Question: I'm trying to have my flyout menu working when adding fragment.
So, I have a flyout menu working thanks to this code:
<URL>
'''
<com.myApp.FlyOutContainer xmlns:android="http://schemas.android.com/apk/res/android"
android:layout_width="fill_parent"
android:layout_height="fill_parent"
android:id="@+id/FlyOutContainer">
<include
layout="@layout/menu_layout"
android:id="@+id/menu_layout" />
<include
layout="@layout/content_layout"
android:id="@+id/content_layout" />
</comm.myApp.FlyOutContainer>
'''
At the start of my application, the 'content_layout' is composed of this layout:
'''
<LinearLayout xmlns:android="http://schemas.android.com/apk/res/android"
android:id="@+id/content"
android:orientation="vertical"
android:layout_width="fill_parent"
android:layout_height="fill_parent">
<include
layout="@layout/top_bar_layout"
android:id="@+id/top_bar_layout" />
<include
layout="@layout/root_layout"
android:id="@+id/root_layout" />
</LinearLayout>
'''
After start, my activity add a fragment in the root_layout:
'''
// Create new fragment and transaction
Fragment questionListFragment = new QuestionListFragment();
FragmentTransaction transaction = FragmentManager.BeginTransaction();
transaction.Add(Resource.Id.root_layout, questionListFragment);
// Commit the transaction
transaction.Commit();
'''
This new fragment contains a swipe to refresh layout and a list view.
When I swipe from the left to the right, the menu appears well. But to hide it (swipe from the right to the left), the menu in background.
I think the problem is on notifyDataSetChanged. My view isn't centered when the menu is open, and I update my listview. So when updating, my view is re-created and re-centered and the menu stay in background...
How can I fix it ?
Here are screenshot to understand:
(I can't post image on stackOverflow yet and no more than 2 links...)
Here is the problem:

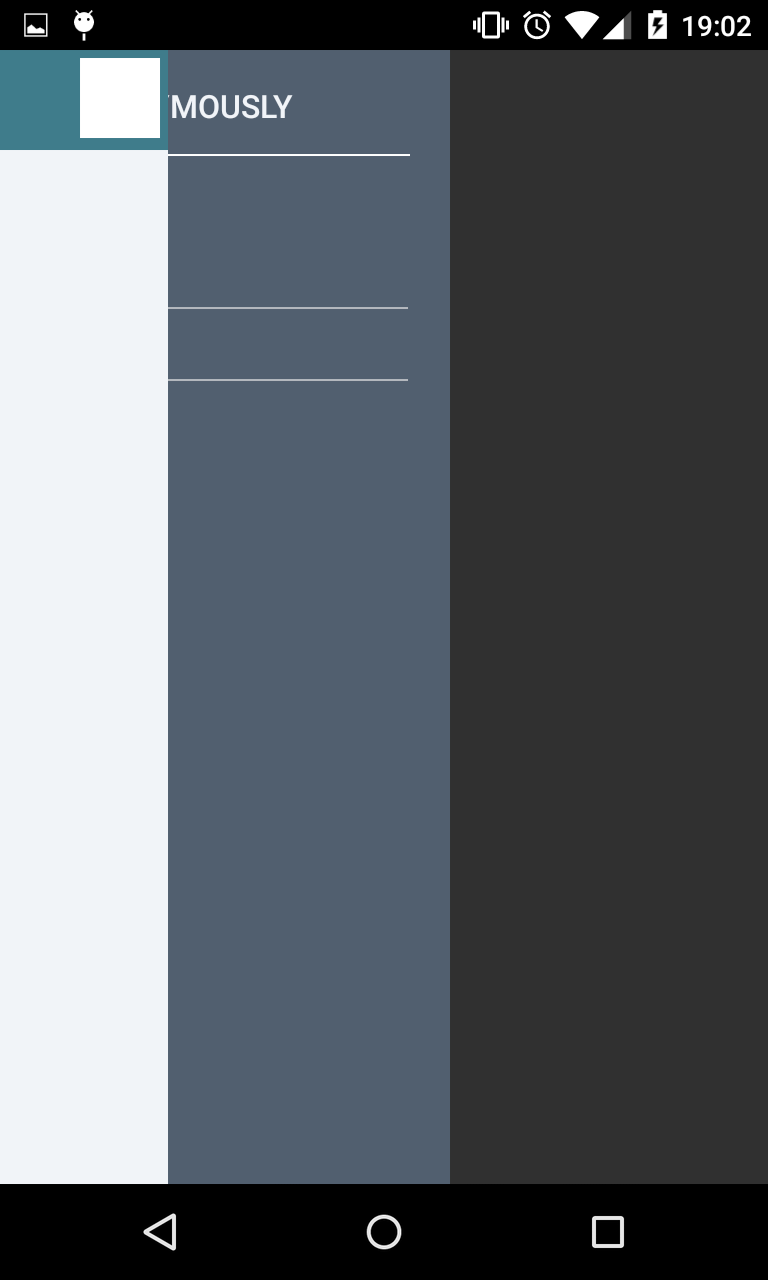
Answer: I would recommend using the standard navigation draw. You can find my examples here: <URL>